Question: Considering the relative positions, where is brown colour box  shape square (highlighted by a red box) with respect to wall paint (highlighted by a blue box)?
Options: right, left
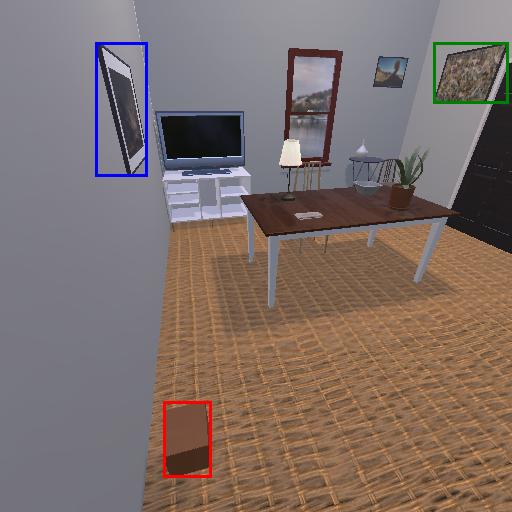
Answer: right